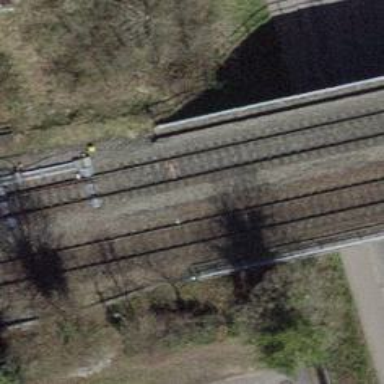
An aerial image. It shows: Railway track with single rail.